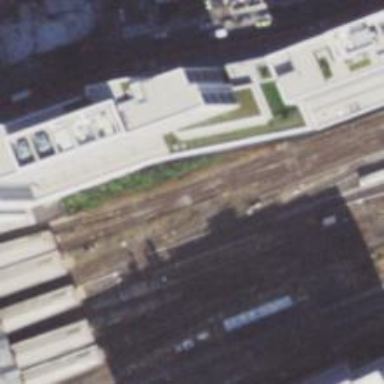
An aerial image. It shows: Electrified railway with rail tracks.